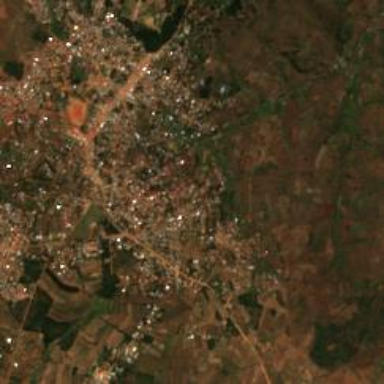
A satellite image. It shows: Town.